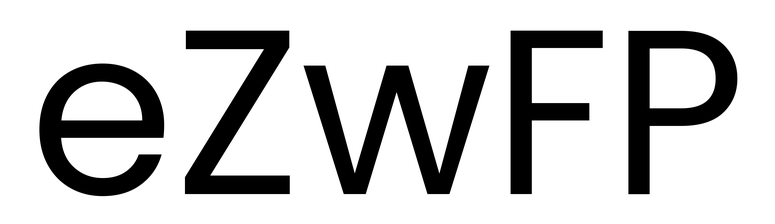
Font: Poppins-Regular